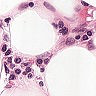
Metastatic tissue present: no